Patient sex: M
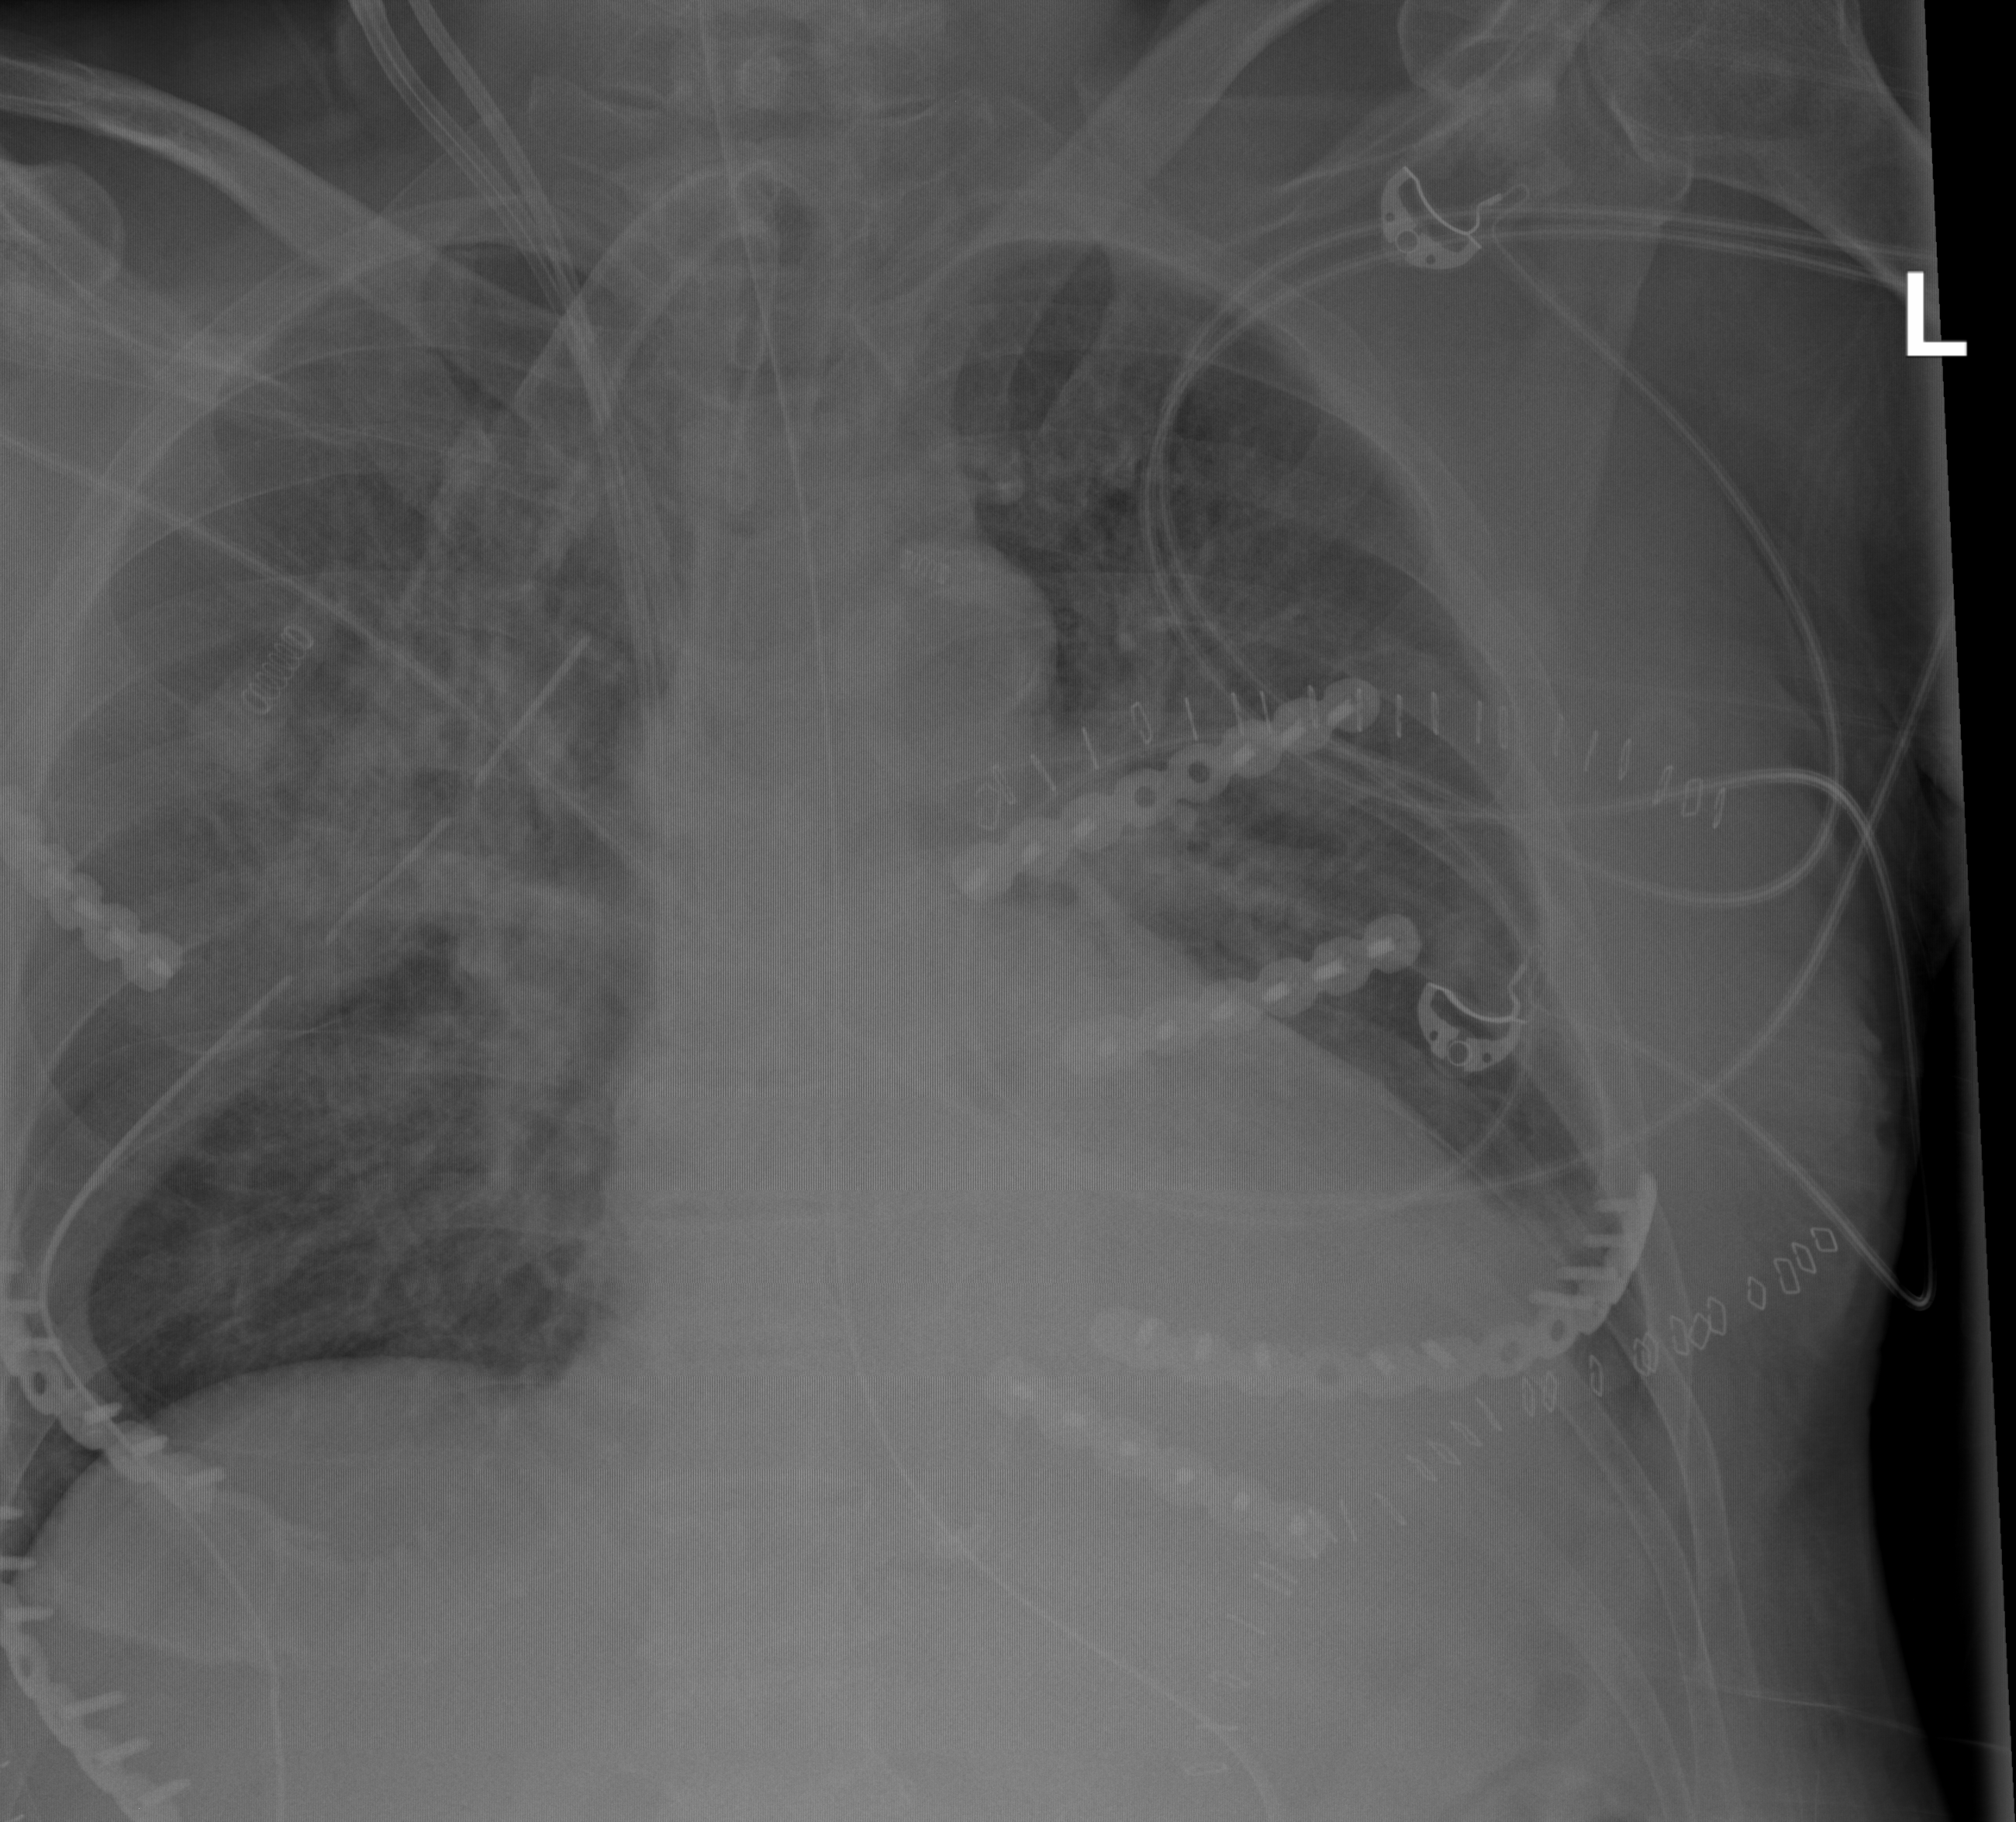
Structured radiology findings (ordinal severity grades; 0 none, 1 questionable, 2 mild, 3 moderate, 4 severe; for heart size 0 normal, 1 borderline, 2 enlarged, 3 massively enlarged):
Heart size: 2
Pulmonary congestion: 3
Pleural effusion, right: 0
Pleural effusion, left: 2
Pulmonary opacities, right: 3
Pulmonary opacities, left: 3
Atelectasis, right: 1
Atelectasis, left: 1